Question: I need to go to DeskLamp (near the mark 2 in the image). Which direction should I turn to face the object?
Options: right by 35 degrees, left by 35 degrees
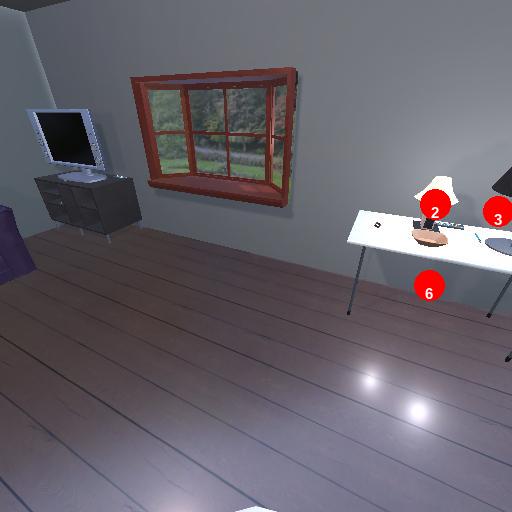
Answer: right by 35 degrees